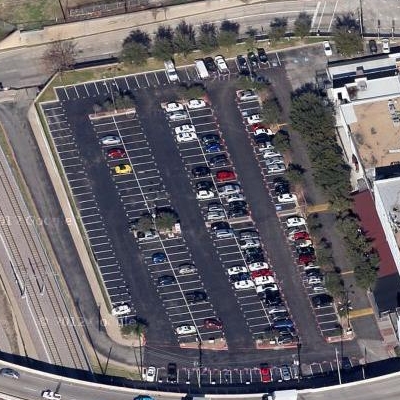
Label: Parking